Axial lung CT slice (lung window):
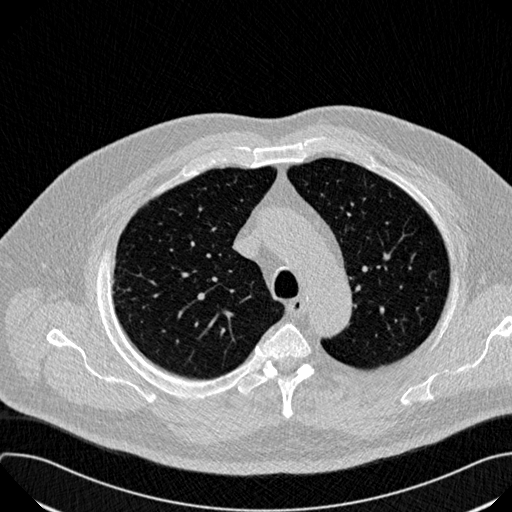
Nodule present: no